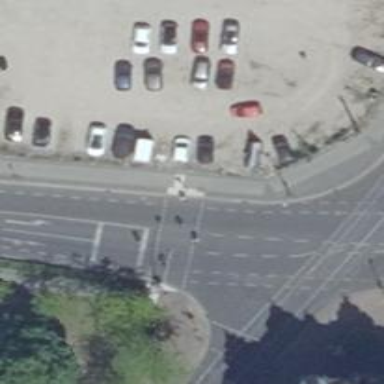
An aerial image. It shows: Pedestrian crossing controlled by traffic signals.